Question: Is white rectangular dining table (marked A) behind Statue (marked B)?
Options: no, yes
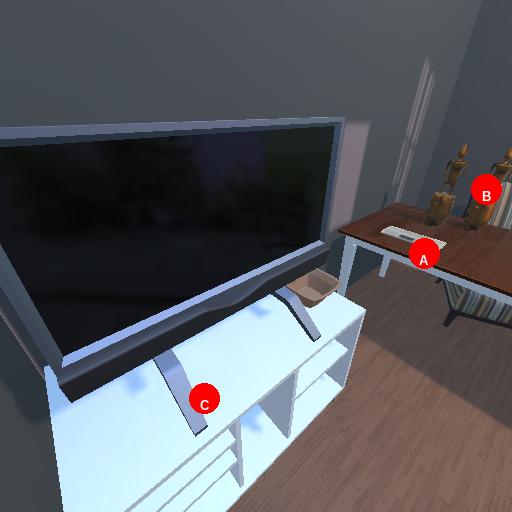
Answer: no